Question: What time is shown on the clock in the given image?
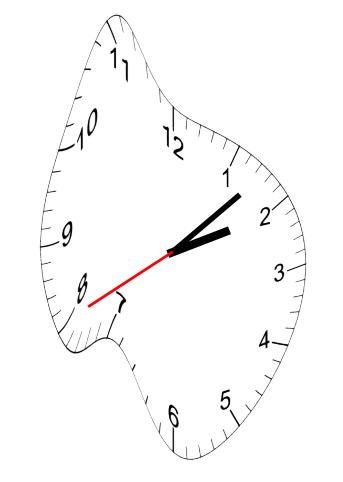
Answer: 02:07:40